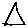
Label: triangle